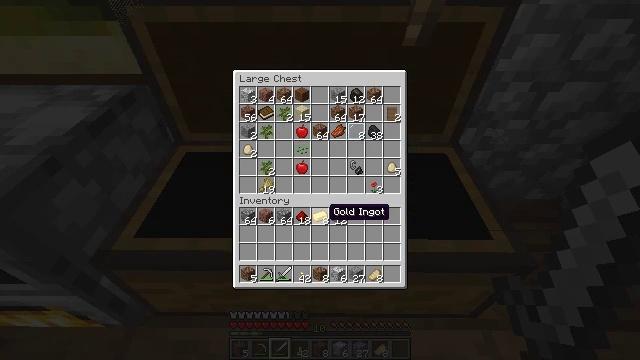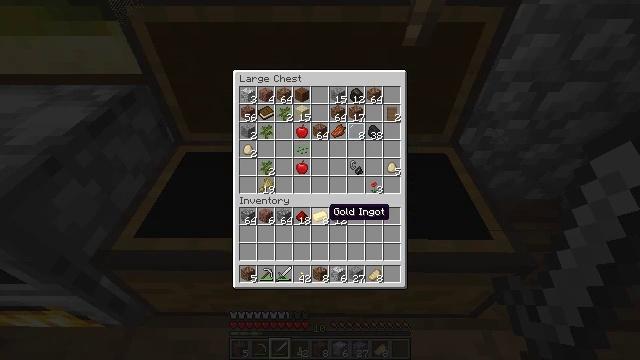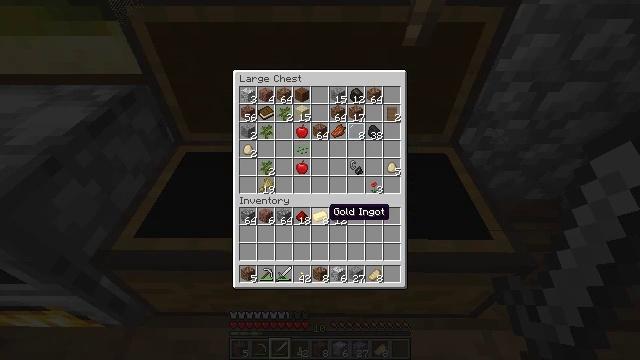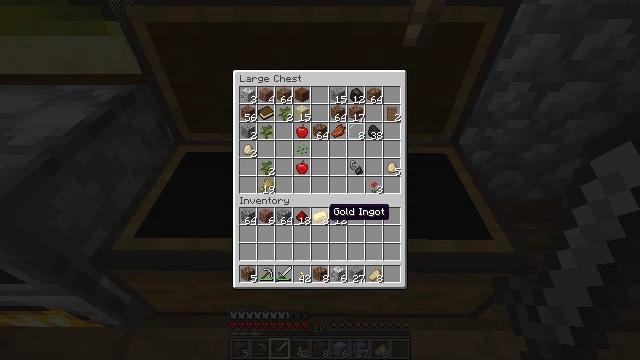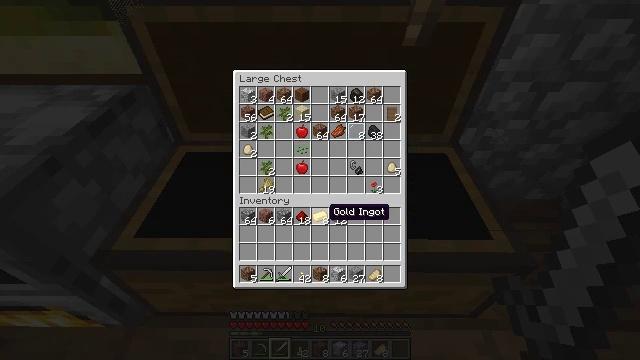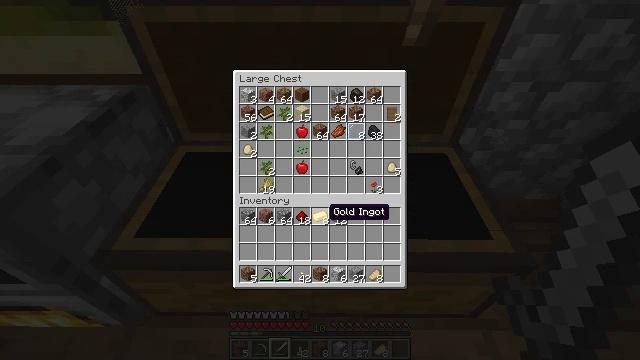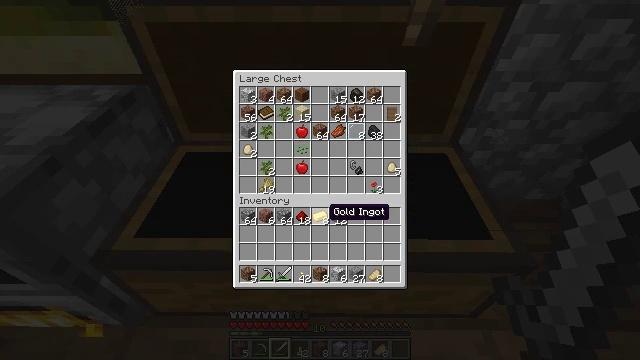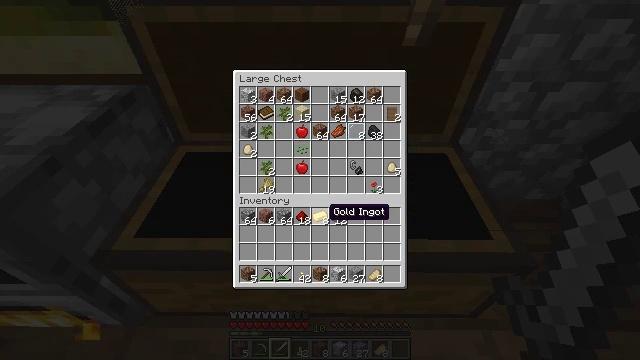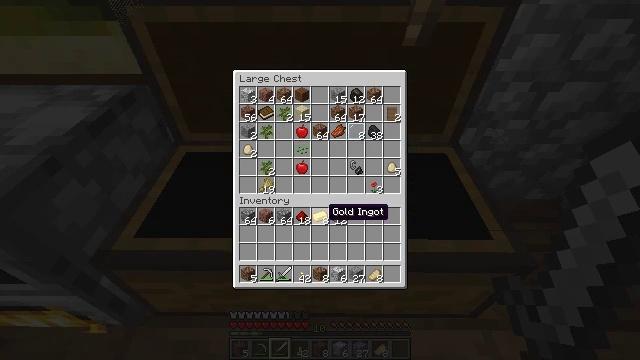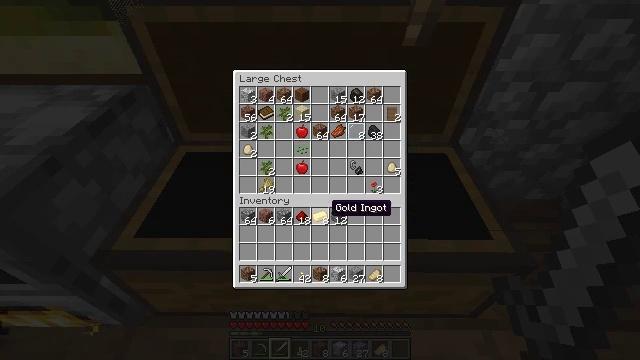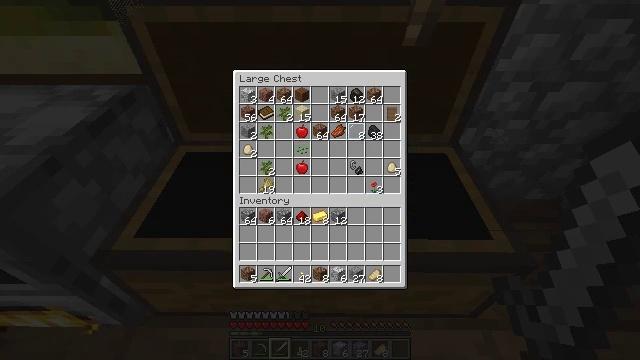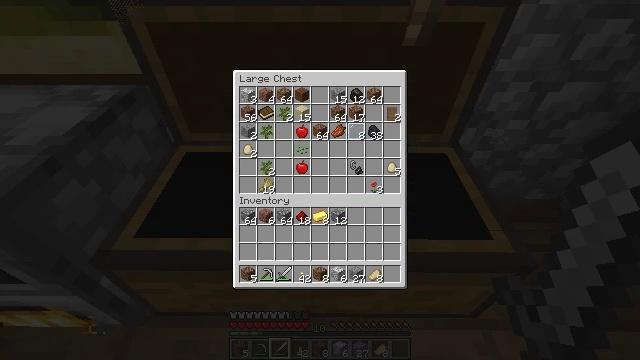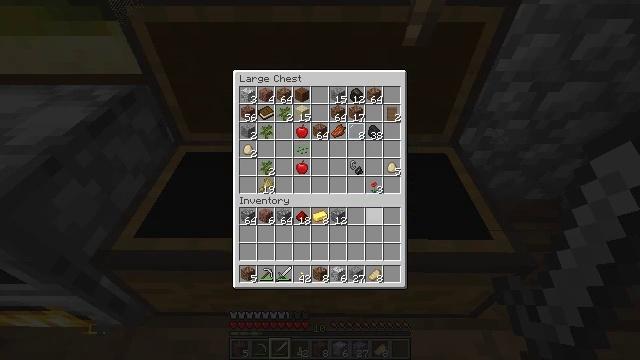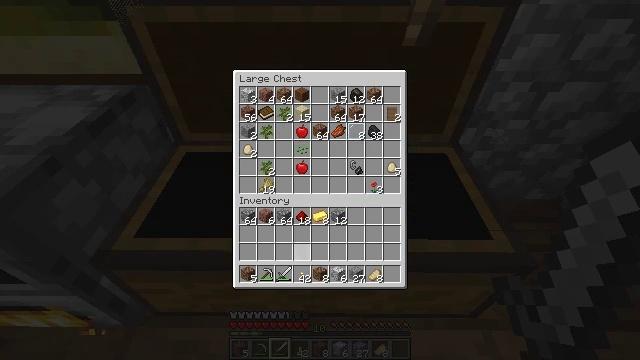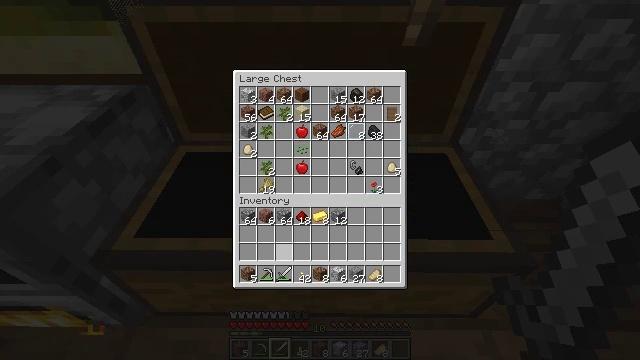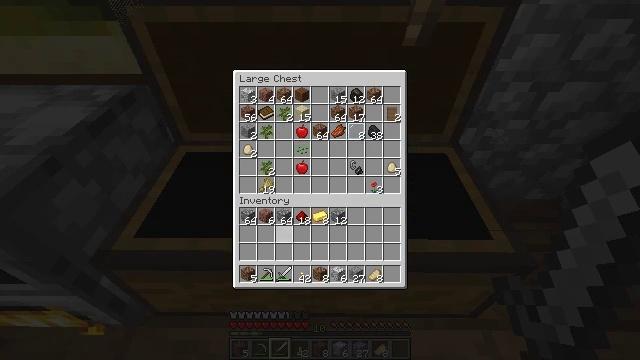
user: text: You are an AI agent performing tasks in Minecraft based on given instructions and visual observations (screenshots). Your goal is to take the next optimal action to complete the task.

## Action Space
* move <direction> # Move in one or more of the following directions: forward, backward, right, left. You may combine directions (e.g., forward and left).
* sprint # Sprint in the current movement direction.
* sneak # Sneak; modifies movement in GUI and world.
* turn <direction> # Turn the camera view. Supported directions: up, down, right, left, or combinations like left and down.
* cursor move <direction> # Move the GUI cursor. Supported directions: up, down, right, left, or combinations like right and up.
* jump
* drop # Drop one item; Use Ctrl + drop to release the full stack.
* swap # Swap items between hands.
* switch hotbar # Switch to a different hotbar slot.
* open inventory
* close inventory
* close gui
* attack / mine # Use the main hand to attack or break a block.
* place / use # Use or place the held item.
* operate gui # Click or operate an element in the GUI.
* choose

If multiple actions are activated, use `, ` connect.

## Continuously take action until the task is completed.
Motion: motion action
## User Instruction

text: Craft the clock with the necessary materials.
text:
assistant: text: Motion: no_op
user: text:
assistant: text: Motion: no_op
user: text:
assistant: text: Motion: no_op
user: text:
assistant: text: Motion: no_op
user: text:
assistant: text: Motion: no_op
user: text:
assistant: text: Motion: no_op
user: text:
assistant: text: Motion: no_op
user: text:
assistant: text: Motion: no_op
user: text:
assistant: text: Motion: no_op
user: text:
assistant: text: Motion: no_op
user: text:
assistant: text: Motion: no_op
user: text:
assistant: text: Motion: cursor move right and up
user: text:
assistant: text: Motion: cursor move right
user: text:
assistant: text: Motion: cursor move left and down
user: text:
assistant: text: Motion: cursor move left and down
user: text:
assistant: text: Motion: cursor move left
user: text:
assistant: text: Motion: cursor move up
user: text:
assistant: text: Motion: cursor move right and up
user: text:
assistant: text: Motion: cursor move right
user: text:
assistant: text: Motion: cursor move right
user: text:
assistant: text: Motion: no_op
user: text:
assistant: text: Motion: no_op
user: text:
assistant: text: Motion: no_op
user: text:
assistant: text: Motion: no_op
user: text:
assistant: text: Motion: no_op
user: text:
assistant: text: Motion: no_op
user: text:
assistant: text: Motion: no_op
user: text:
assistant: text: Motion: no_op
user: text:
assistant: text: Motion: no_op
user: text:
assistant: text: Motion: turn left, close gui